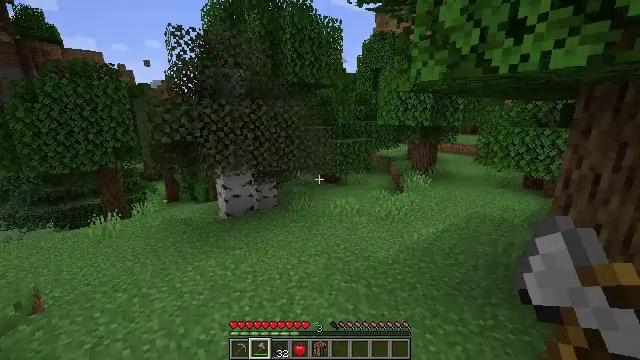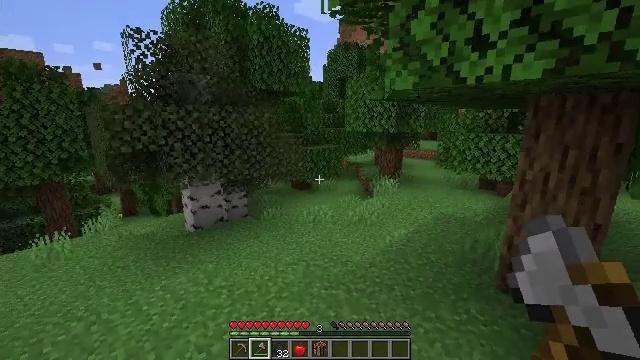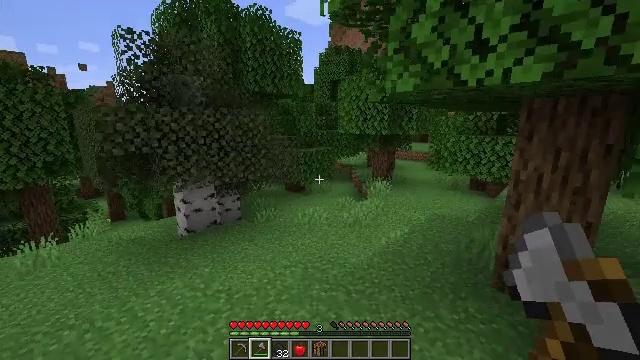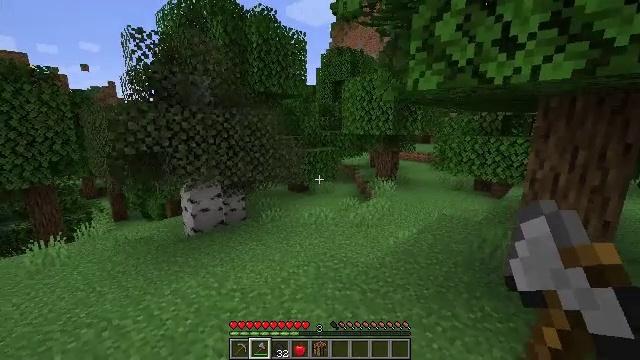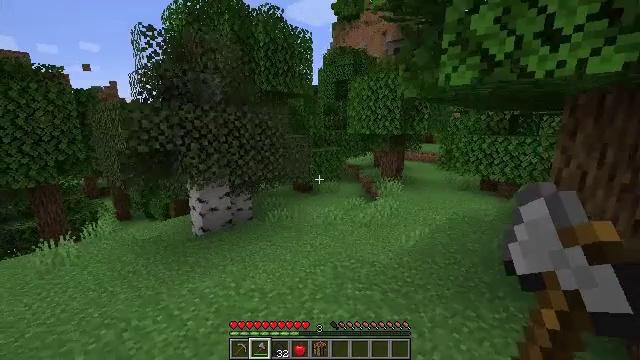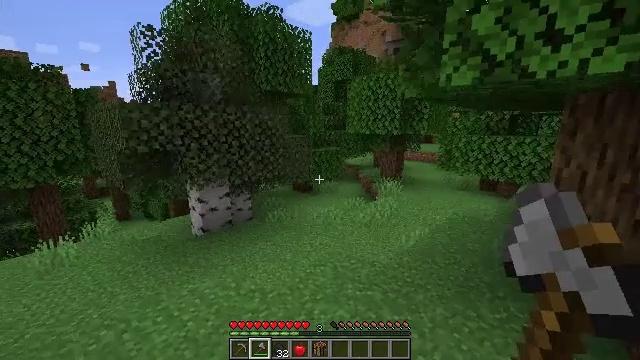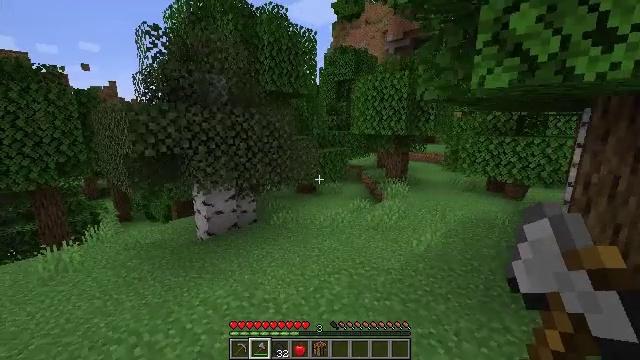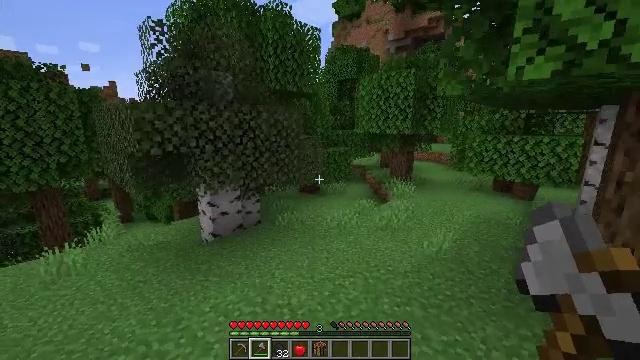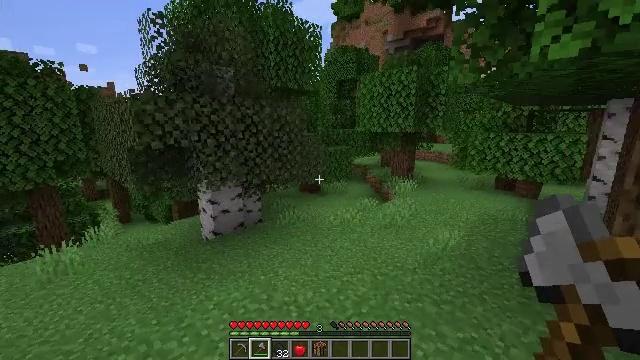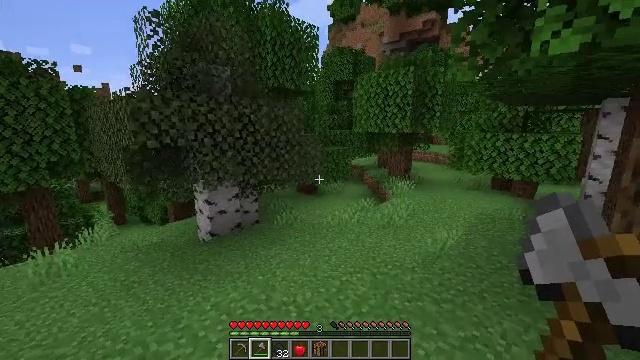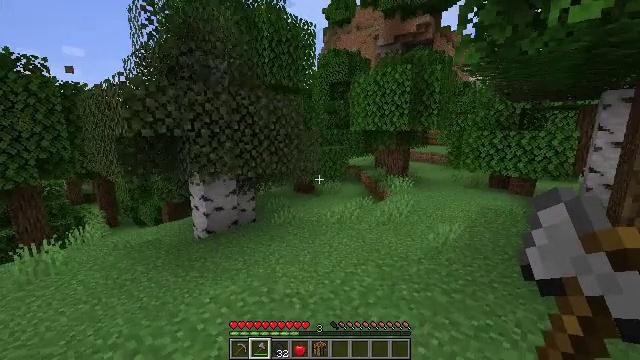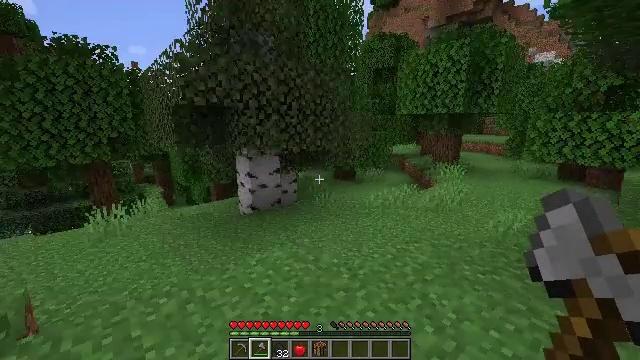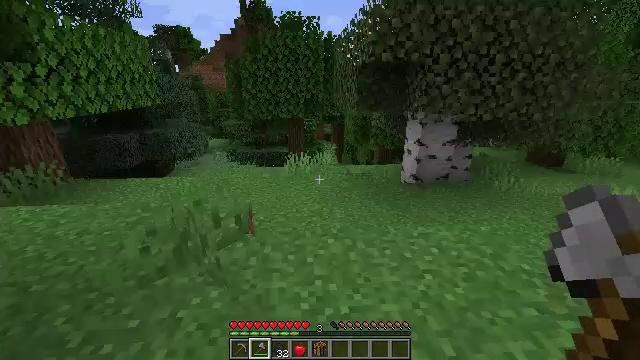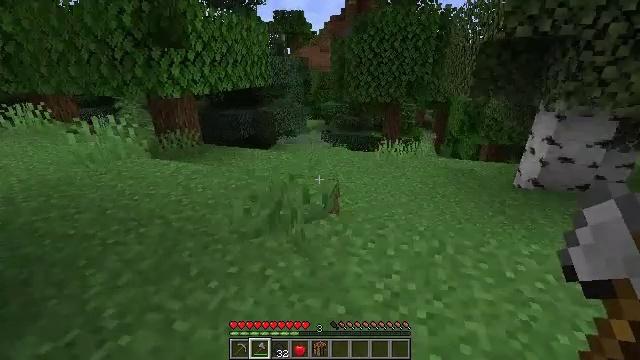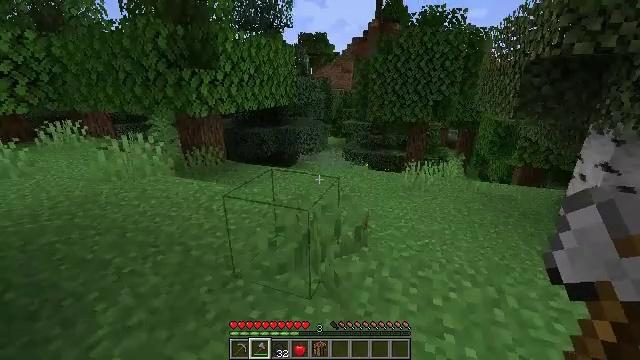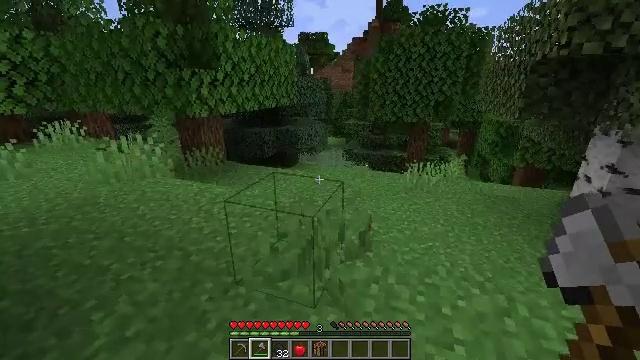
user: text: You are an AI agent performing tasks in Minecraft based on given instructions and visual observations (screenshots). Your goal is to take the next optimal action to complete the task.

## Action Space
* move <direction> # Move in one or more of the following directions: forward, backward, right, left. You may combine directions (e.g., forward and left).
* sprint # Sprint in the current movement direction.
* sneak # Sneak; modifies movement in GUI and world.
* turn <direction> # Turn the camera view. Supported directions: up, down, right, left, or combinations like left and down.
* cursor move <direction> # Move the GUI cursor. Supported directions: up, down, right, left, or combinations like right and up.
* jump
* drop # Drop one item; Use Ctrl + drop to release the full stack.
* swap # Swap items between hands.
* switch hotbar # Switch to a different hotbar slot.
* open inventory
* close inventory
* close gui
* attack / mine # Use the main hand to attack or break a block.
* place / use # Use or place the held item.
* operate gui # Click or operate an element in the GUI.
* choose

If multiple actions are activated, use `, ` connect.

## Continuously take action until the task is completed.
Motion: motion action
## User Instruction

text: Kill aquatic mobs.
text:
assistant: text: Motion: move left, turn right and up
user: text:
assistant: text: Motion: move left, turn right
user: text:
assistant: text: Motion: move left
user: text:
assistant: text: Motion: move forward and move left
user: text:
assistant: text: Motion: move forward and move left
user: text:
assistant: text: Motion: move forward and move left
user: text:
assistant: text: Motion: move forward and move left
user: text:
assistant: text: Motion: move forward and move left
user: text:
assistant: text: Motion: move forward and move left
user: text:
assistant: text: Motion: move forward and move left, turn right
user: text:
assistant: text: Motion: move forward and move left, turn left and down
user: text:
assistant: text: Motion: move forward and move left, turn left and down
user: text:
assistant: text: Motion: move forward and move left, turn left and down
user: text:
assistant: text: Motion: move forward and move left, turn left and up
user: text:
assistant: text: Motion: move forward
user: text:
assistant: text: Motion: move forward
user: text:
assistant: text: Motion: move forward
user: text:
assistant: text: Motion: move forward
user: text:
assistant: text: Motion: move forward
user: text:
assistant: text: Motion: move forward
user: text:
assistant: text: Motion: move forward
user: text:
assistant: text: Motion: move forward
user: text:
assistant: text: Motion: move forward
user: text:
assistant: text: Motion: move forward
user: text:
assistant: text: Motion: move forward, turn left
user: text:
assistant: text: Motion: move forward
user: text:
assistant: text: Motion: move forward
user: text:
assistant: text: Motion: move forward, turn left
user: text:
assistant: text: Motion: move forward, turn left
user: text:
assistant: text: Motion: move forward, turn left and up